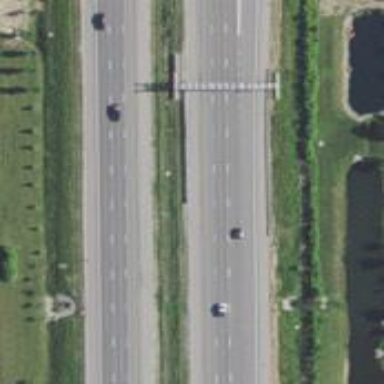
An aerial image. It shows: Motorway junction.